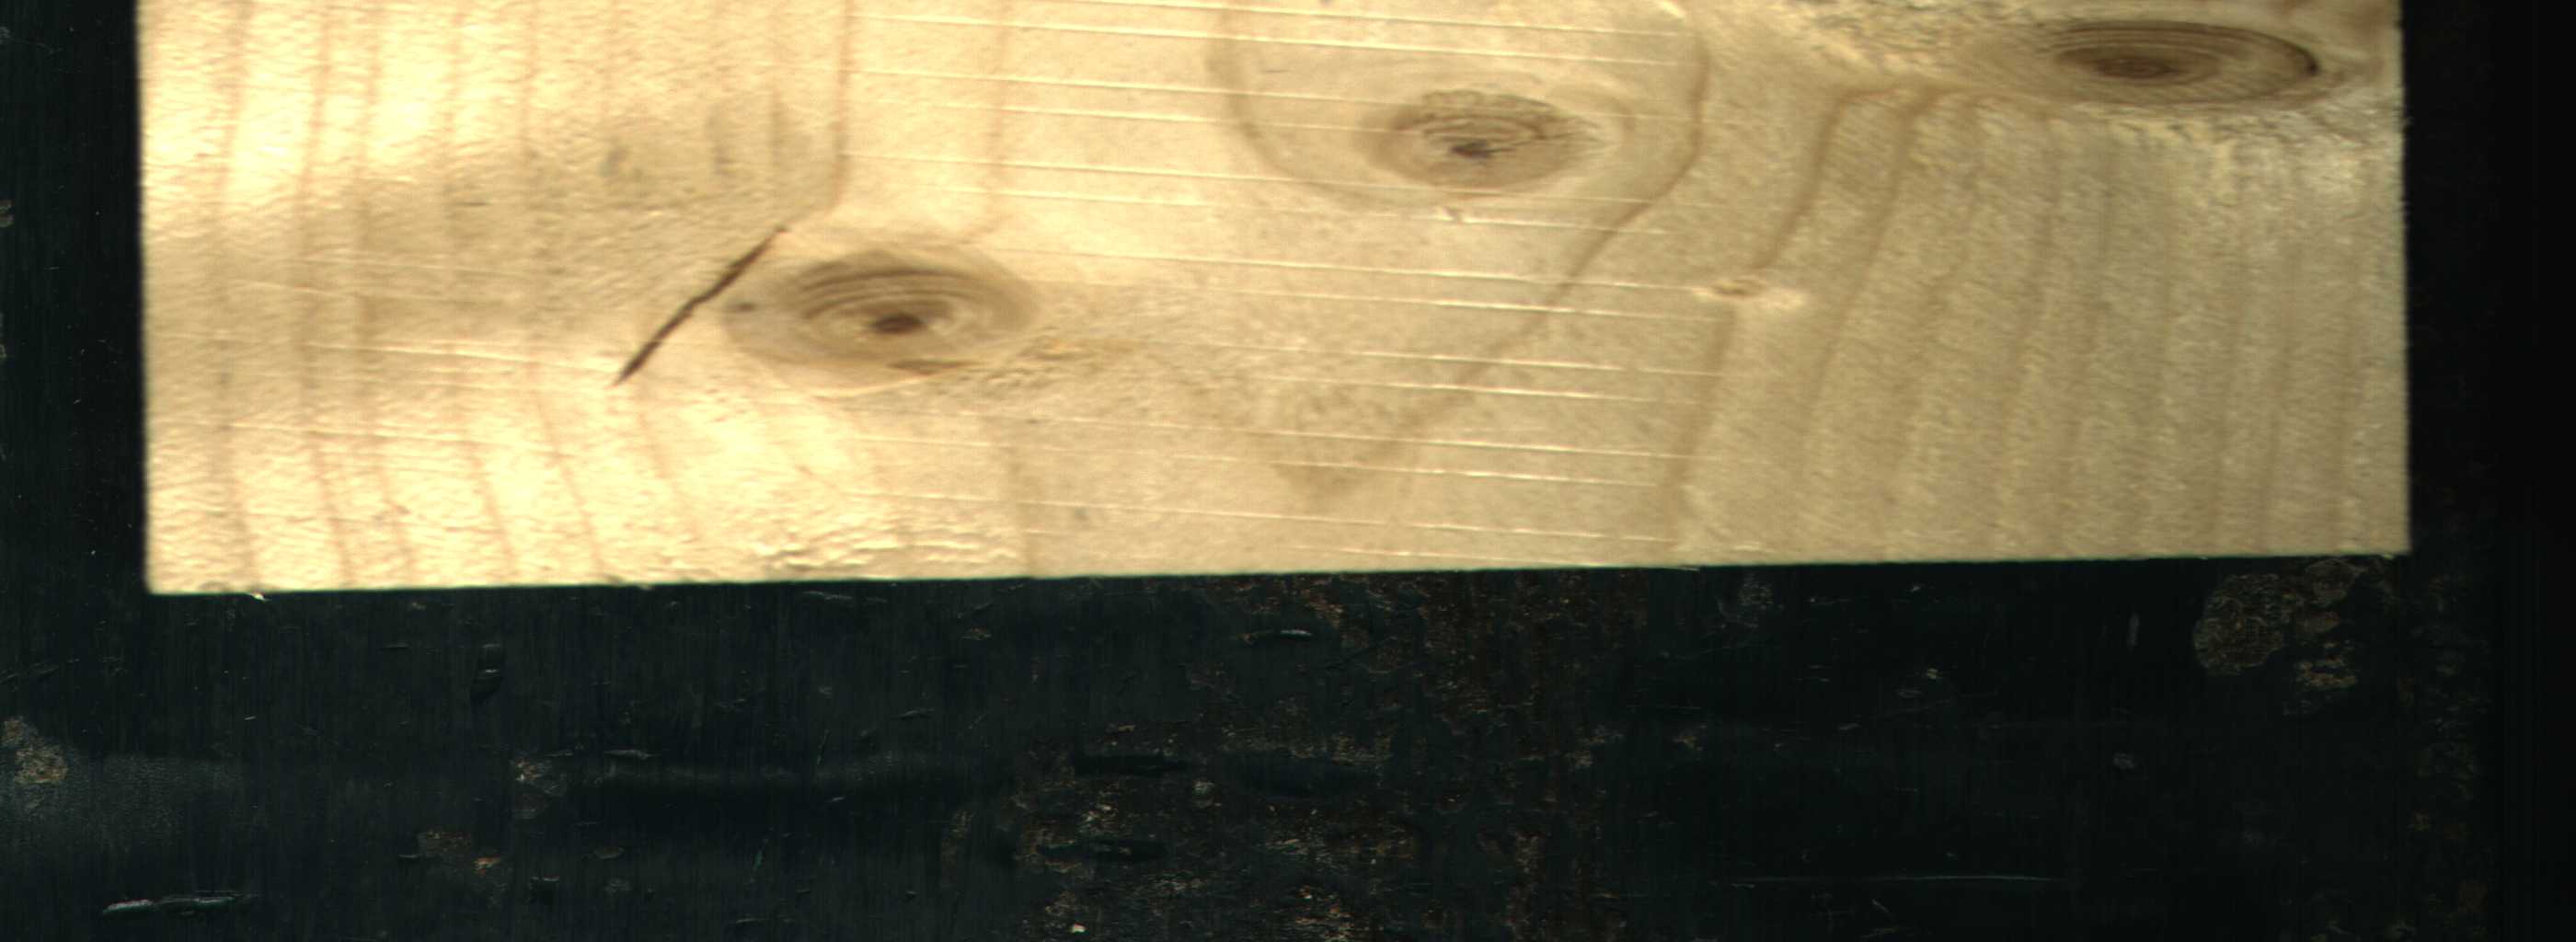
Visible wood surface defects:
Crack
Live_Knot
Live_Knot
Live_Knot